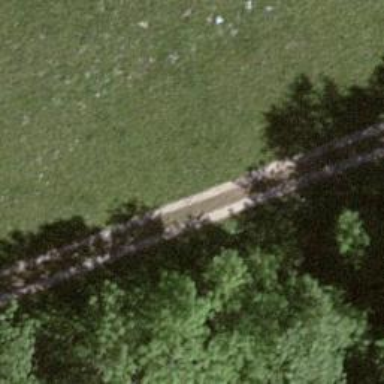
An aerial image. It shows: Track with ground surface of grade 2.